【题型】解答题　【知识点】平面几何　【难度】medium
如图，某公园有三条观光大道$AB$，$BC$，$AC$围成直角三角形，其中直角边$BC=200\,\text{m}$，斜边$AB=400\,\text{m}$.

\vspace{0.2cm}
(1)若甲乙都以每分钟$100\,\text{m}$的速度从点$B$出发，甲沿$BA$运动，乙沿$BC$运动，乙比甲迟$2$分钟出发，求乙出发后的第$1$分钟末甲乙之间的距离；
\vspace{0.1cm}
(2)现有甲、乙、丙三位小朋友分别在点$D$，$E$，$F$（$D$，$E$，$F$分别是$AB$，$BC$，$AC$中点）.设$\angle CEF = \theta$，$\theta \in (0,\frac{\pi}{2})$，乙丙之间的距离$EF$是甲乙之间距离$DE$的$2$倍，且$\angle DEF = \frac{\pi}{3}$，请将甲乙之间的距离$DE = y$表示为$\theta$的函数，求甲乙之间的最小距离，并指出此时$\theta$的值.
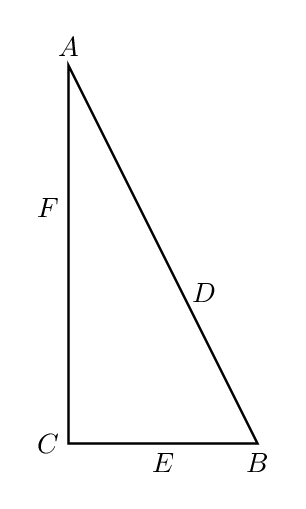
【解答】

\noindent \textbf{【答案】} (1) $100\sqrt{7}\,\text{m}$

(2) $y = \frac{50\sqrt{3}}{\sin\left(\theta + \frac{\pi}{3}\right)}, \theta \in \left(0, \frac{\pi}{2}\right)$，当 $\theta = \frac{\pi}{6}$ 时，$y_{\min} = 50\sqrt{3}$

\vspace{1em}

\noindent \textbf{【分析】} （1）先设乙出发后的第 $1\,\text{min}$ 末甲在 $D$ 处，乙在 $E$ 处，得出 $BD = 300$，$BE = 100$，由余弦定理可得答案.

（2）先得出 $\angle BDE = \theta$，$BE = BC - CE = 200 - 2y\cos\theta$，由正弦定理可以把 $y$ 表示为 $\theta$ 的函数，由三角函数的性质得出最值.

\vspace{1em}

\noindent \textbf{【详解】} （1）在 $\text{Rt}\,\triangle ABC$，$\angle ACB = \frac{\pi}{2}$，由 $AB = 400\,\text{m} = 2BC$，得 $\angle B = \frac{\pi}{3}$，

设乙出发后的第 $1\,\text{min}$ 末甲在 $D$ 处，乙在 $E$ 处，则 $BD = 300$，$BE = 100$，

由余弦定理，得 $DE^2 = BD^2 + BE^2 - 2BD \cdot BE\cos B = 700$，解得 $DE = 100\sqrt{7}$，

所以乙出发后的第 $1\,\text{min}$ 末甲乙之间的距离为 $100\sqrt{7}\,\text{m}$.

（2）由（1）知，$\angle B = \frac{\pi}{3}$，$\theta \in \left(0, \frac{\pi}{2}\right)$，

在 $\triangle DEB$ 中，$\angle DEB = \pi - \frac{\pi}{3} - \theta = \frac{2\pi}{3} - \theta$，则 $\angle BDE = \pi - \angle B - \angle DEB = \theta$，

$EF = 2ED = 2y$，$CE = EF\cos\theta$，则 $BE = BC - CE = 200 - 2y\cos\theta$，

由 $\frac{DE}{\sin\angle B} = \frac{BE}{\sin\angle BDE}$，即 $\frac{y}{\frac{\sqrt{3}}{2}} = \frac{200 - 2y\cos\theta}{\sin\theta}$，得 $y = \frac{100\sqrt{3}}{\sin\theta + \sqrt{3}\cos\theta}$，

因此 $y = \frac{50\sqrt{3}}{\sin\left(\theta + \frac{\pi}{3}\right)}$，$\theta \in \left(0, \frac{\pi}{2}\right)$，所以当 $\theta = \frac{\pi}{6}$ 时，$y$ 取最小值 $50\sqrt{3}\,\text{m}$.

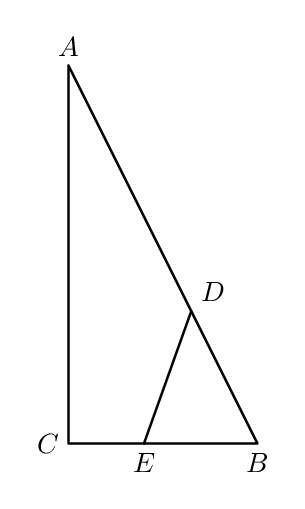
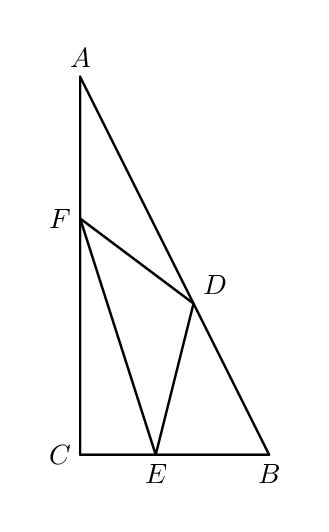